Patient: sex M, age 68
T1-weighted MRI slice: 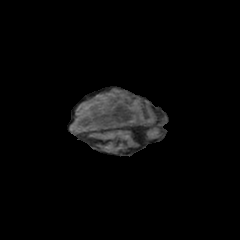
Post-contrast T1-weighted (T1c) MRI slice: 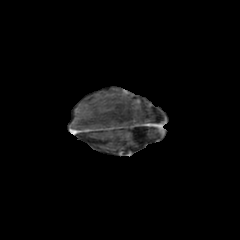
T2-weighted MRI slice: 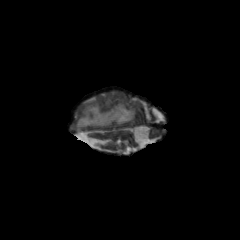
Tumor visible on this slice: yes
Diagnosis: Glioblastoma, IDH-wildtype
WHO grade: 4